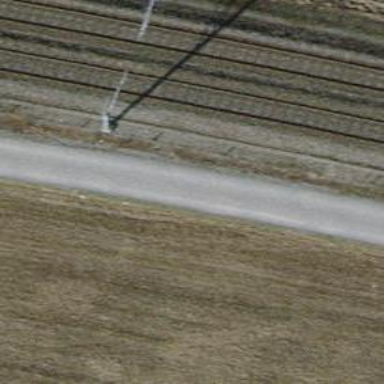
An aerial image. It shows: Track with fine gravel surface. The track type is grade 2.